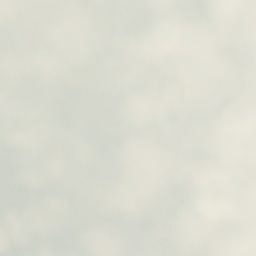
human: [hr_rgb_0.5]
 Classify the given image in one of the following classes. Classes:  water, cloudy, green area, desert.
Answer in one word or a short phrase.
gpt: cloudy